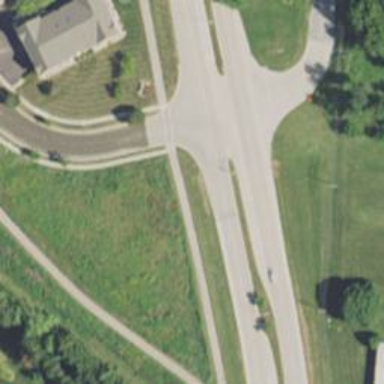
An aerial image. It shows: Uncontrolled road crossing.